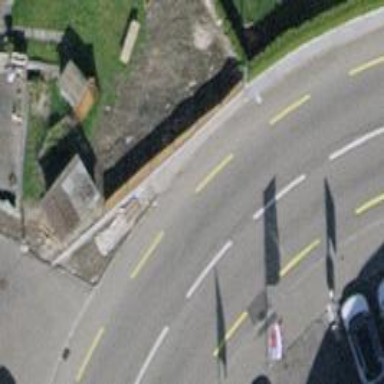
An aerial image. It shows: Primary highway with asphalt surface and designated lane for cyclists.